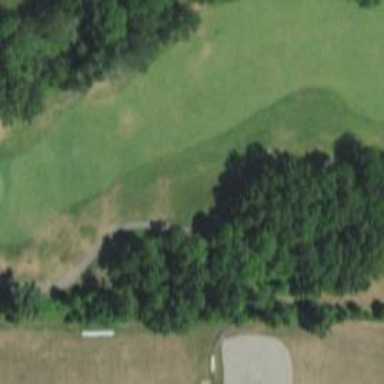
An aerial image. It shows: Pathway for golfing.